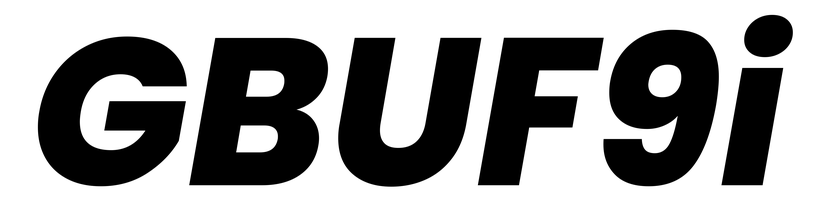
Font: Poppins-ExtraBoldItalic